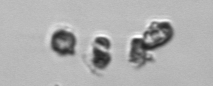
Label: Thalassiosira_TAG_external_detritus